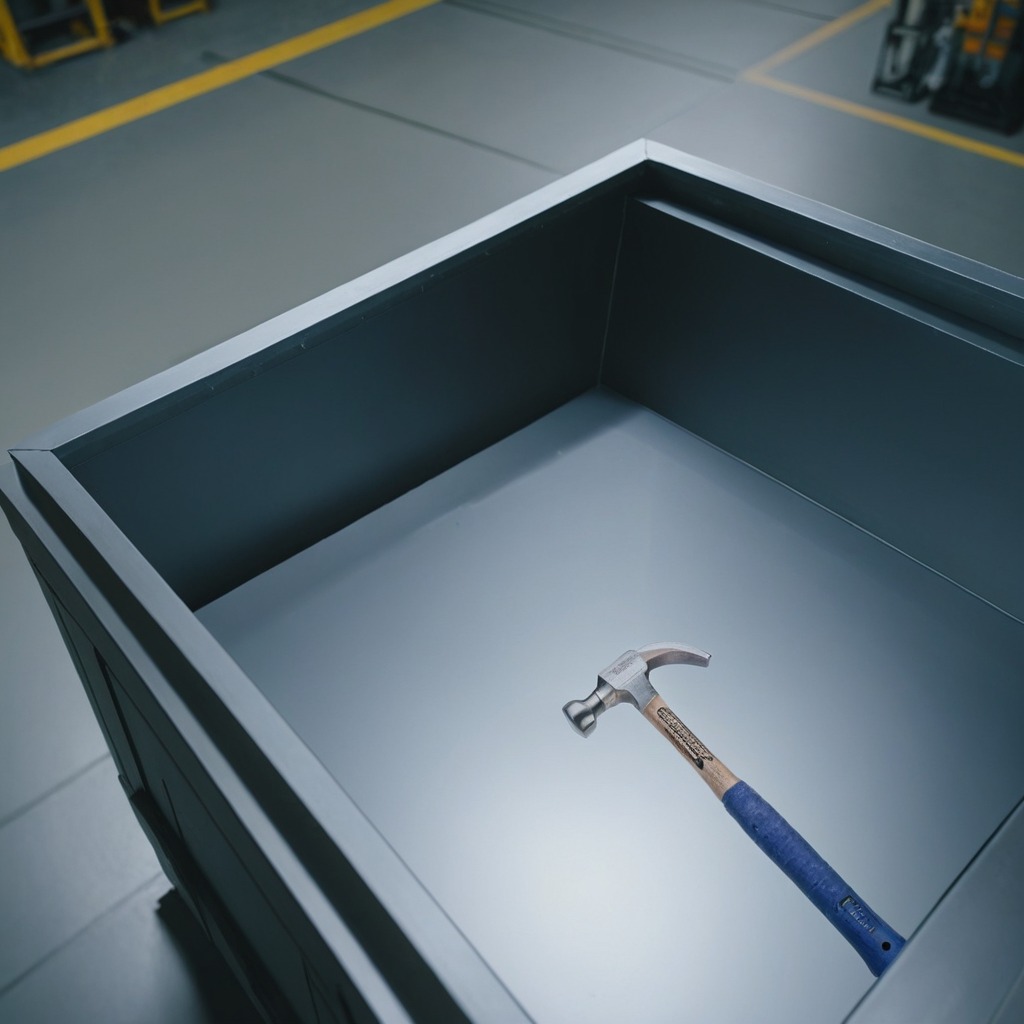
A hammer is lying on a toolbox surface in an airplane hangar workshop 8K.